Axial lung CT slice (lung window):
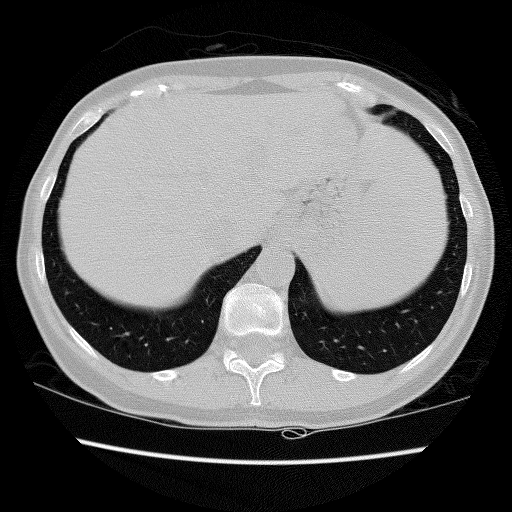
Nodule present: no